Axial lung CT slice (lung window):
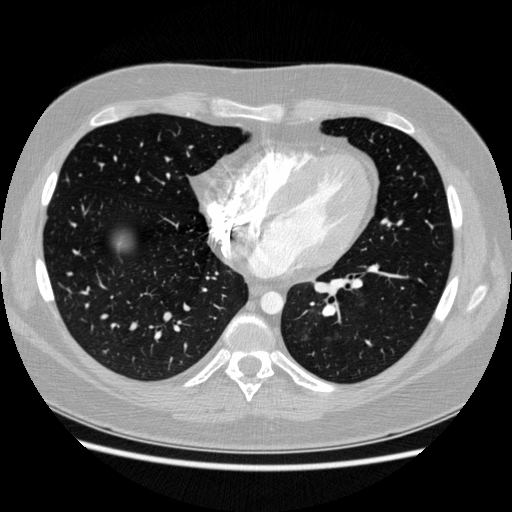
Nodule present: no